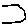
Label: hexagon